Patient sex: F
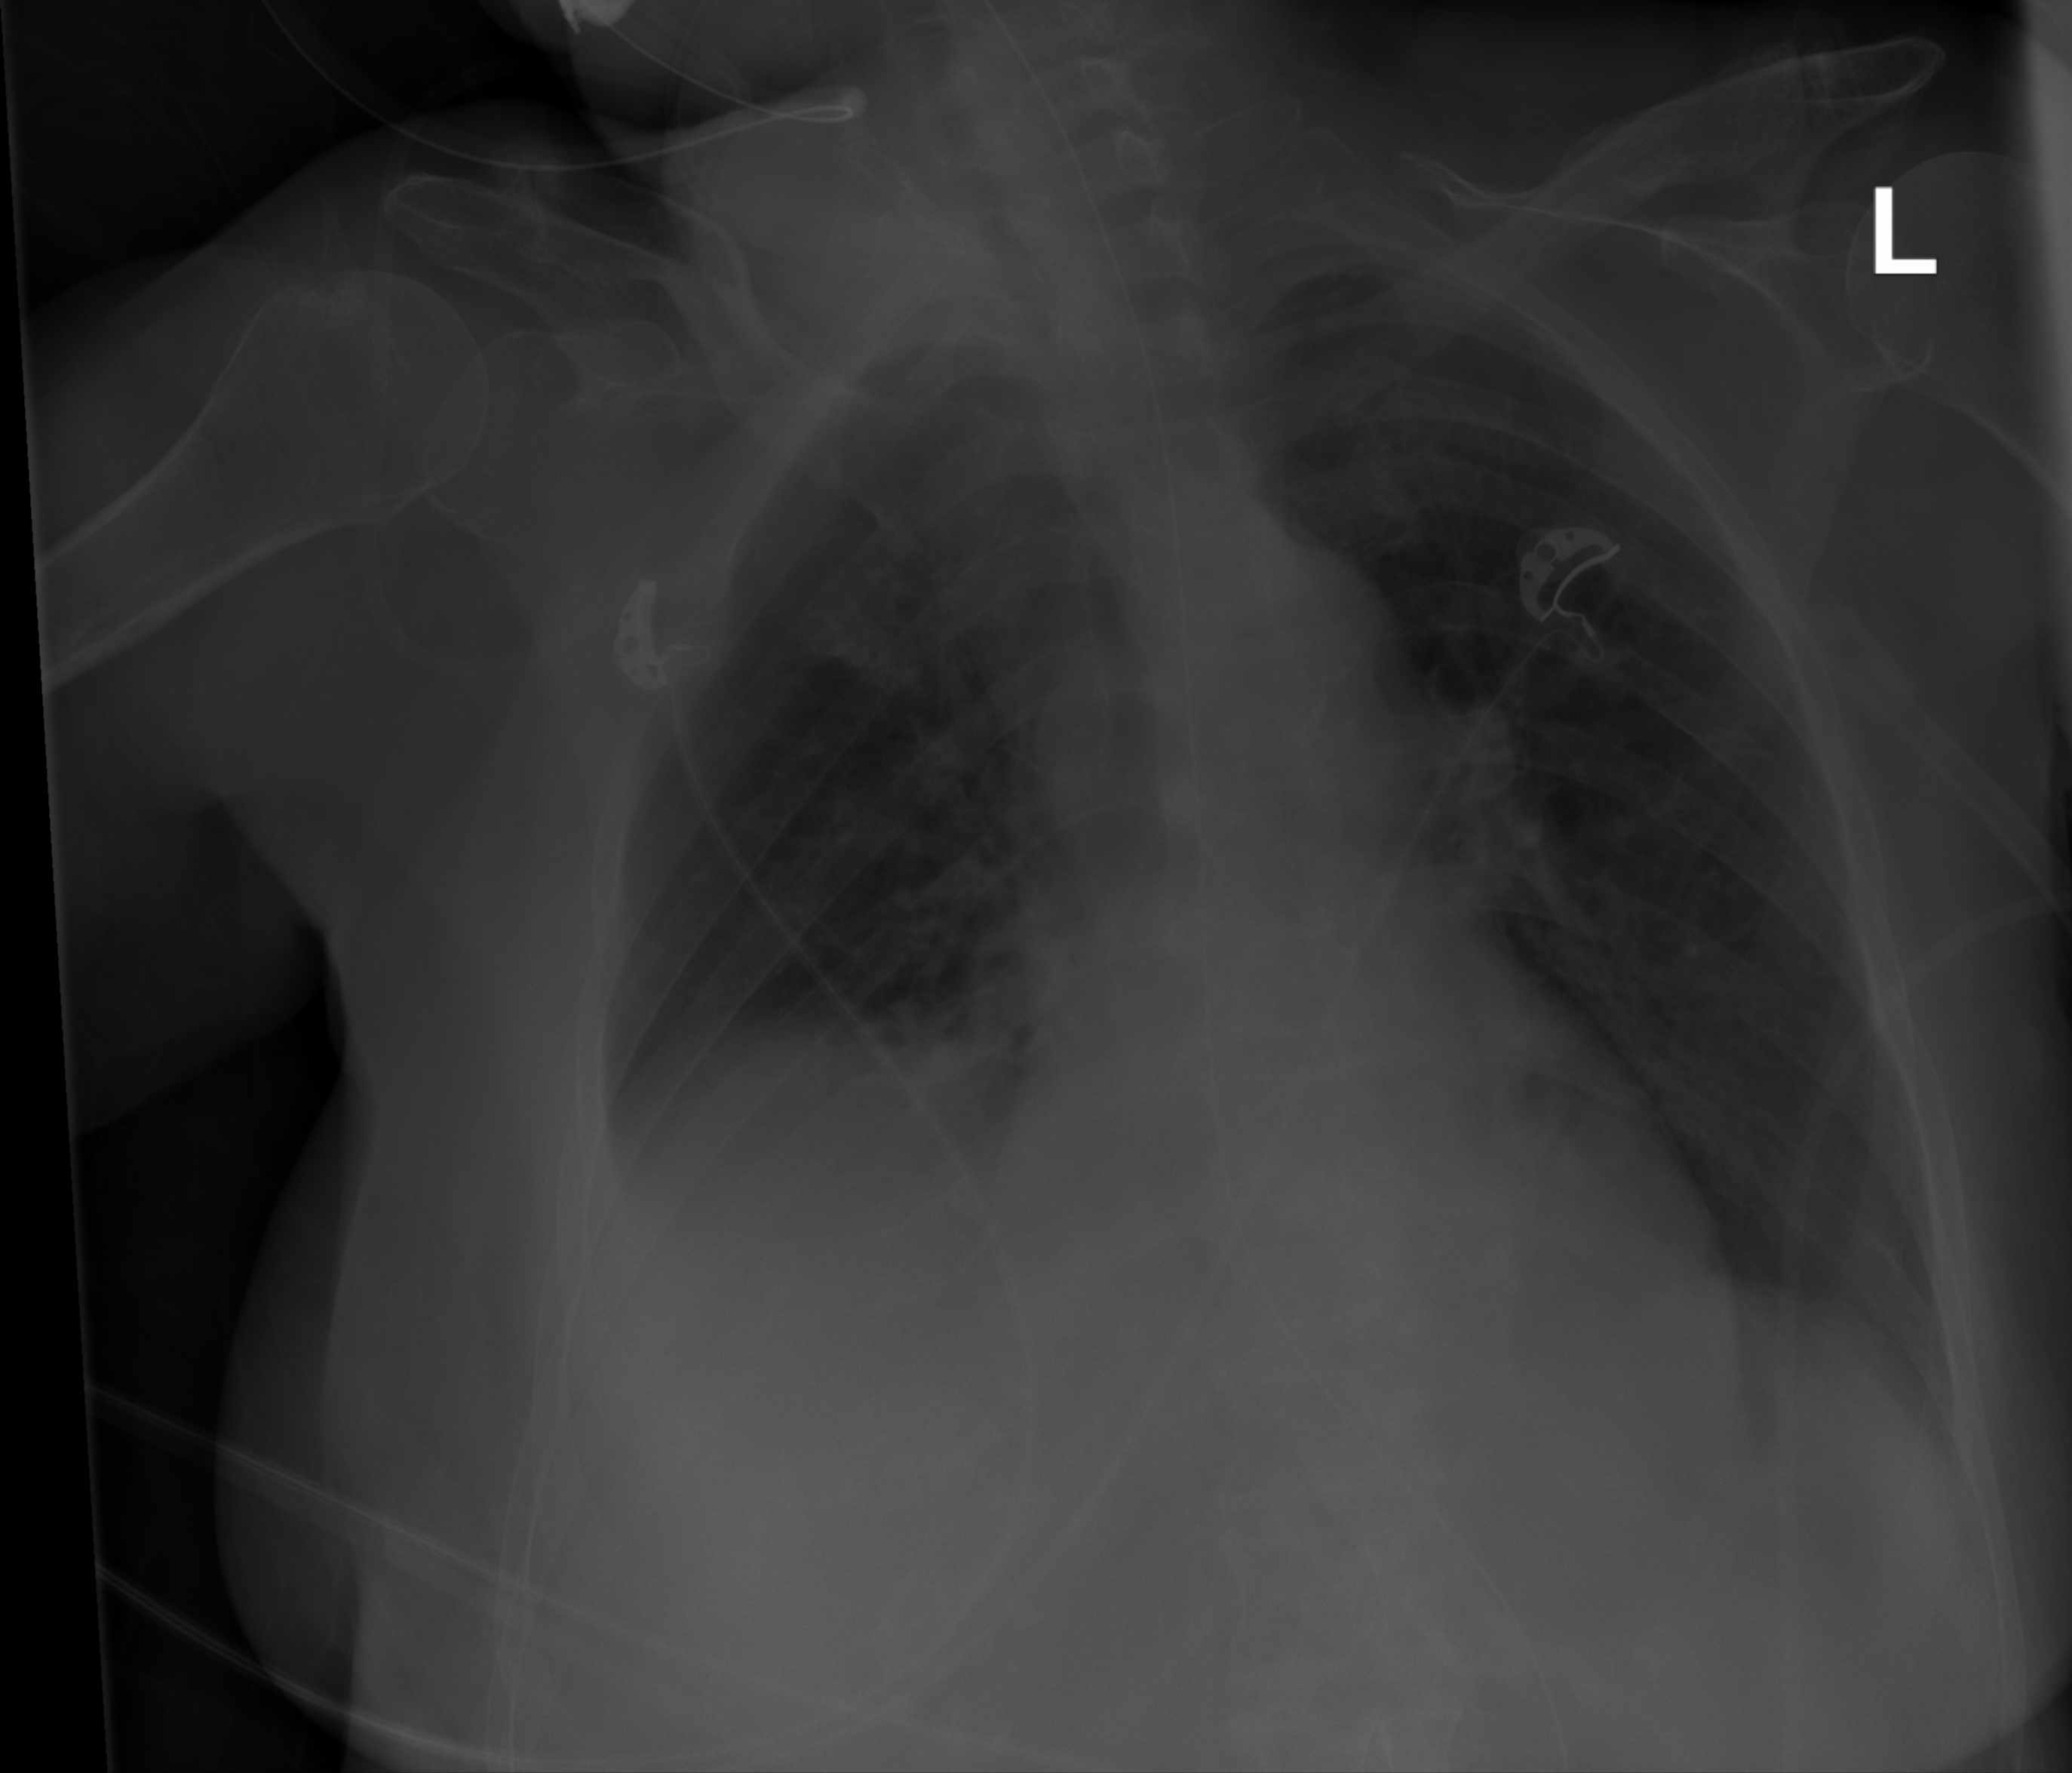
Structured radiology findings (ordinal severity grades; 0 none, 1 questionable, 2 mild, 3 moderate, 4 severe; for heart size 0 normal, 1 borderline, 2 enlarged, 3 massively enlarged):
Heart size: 0
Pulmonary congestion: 0
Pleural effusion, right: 0
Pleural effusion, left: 0
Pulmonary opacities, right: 2
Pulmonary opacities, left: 0
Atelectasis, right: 2
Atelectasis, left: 0